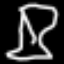
Label: hourglass